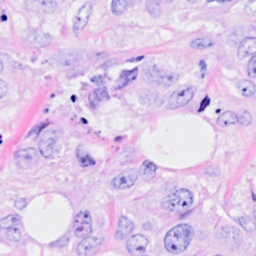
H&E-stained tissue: Breast